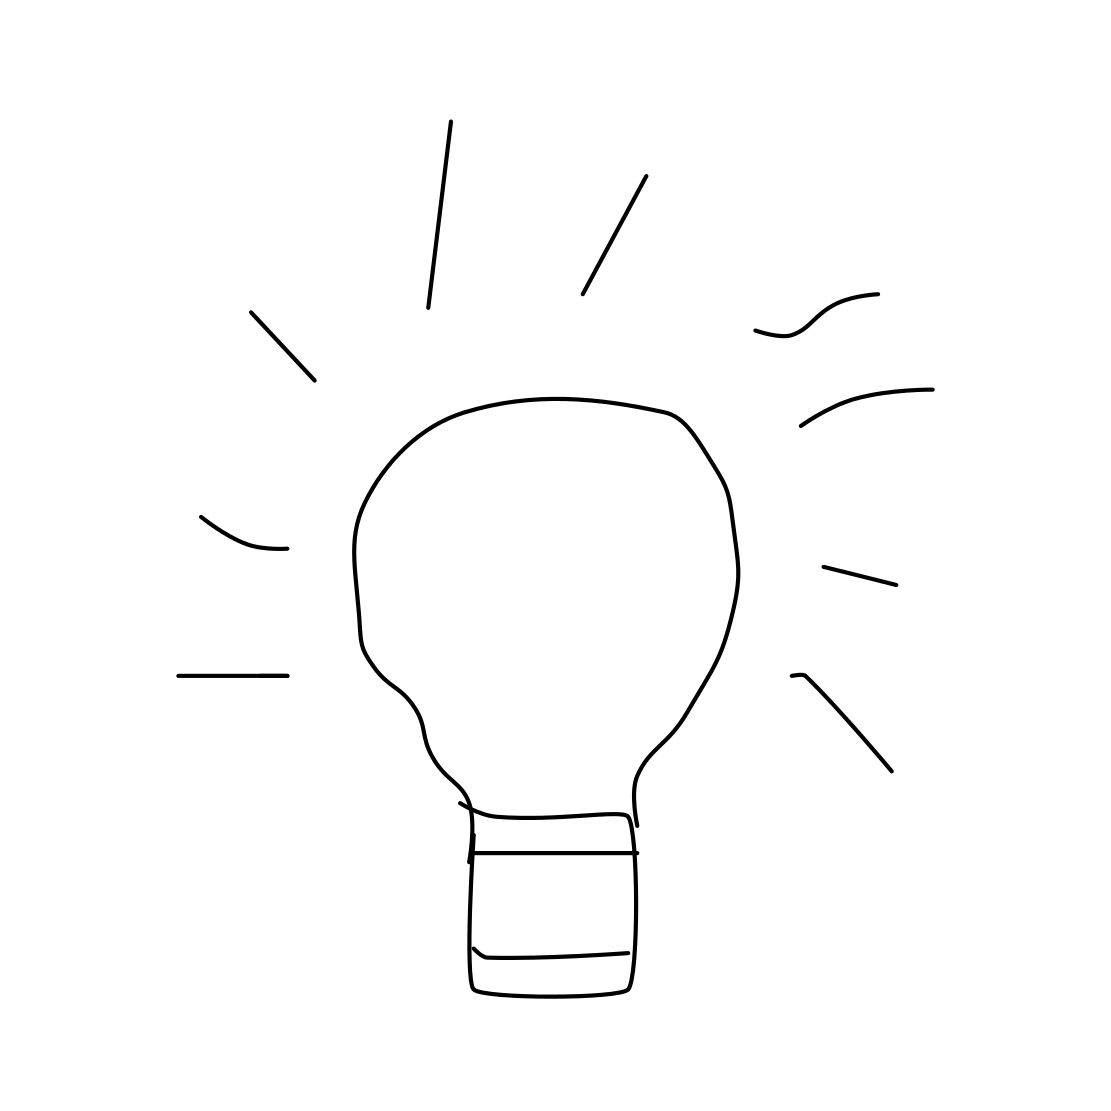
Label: lightbulb